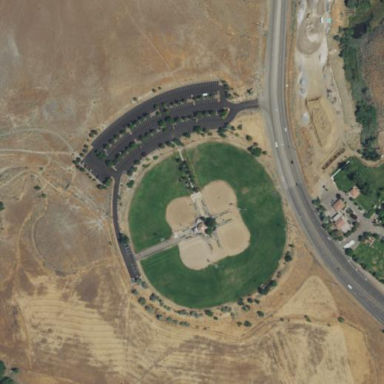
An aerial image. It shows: Disc golf course for leisure activity.